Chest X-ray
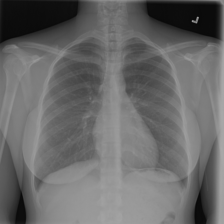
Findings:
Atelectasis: negative
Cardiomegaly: negative
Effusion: negative
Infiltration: negative
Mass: negative
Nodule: negative
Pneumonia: negative
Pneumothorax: negative
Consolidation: negative
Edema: negative
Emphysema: negative
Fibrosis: negative
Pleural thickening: negative
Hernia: negative